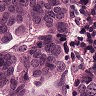
Metastatic tissue present: yes